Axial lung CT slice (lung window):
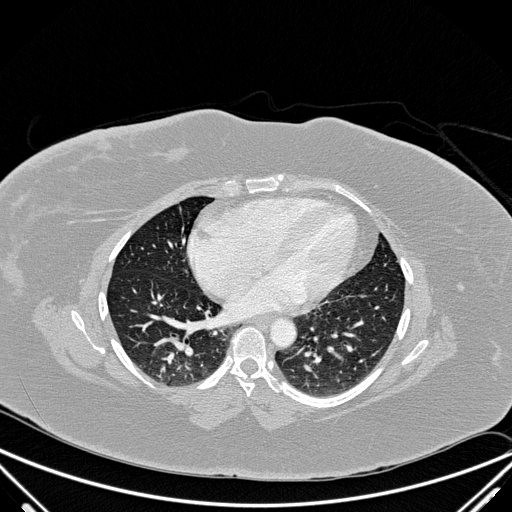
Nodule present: no